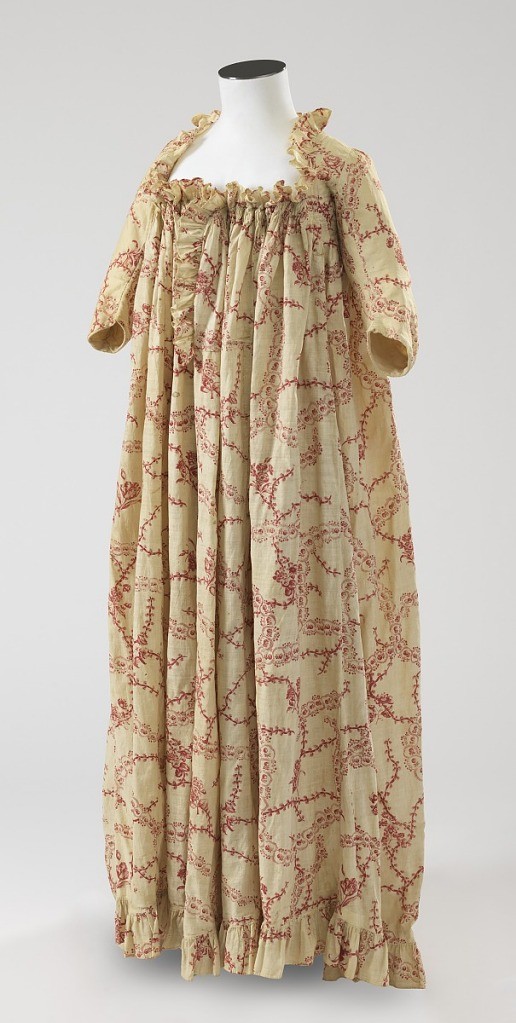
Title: Dress
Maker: Bromley Hall, Middlesex, England, 1712–1763
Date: ca. 1770
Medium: cotton Technique: printed by engraved copper plate on plain weave
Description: Woman's printed cotton dress, with a low neckline gathered on to a drawstring in front; across the back fullness is gathered into sewn-down pleats across the shouler blades. The dress hangs waistless to the floor, and has a small train in the back. Close-fitting set-in sleeves. Ruffle around the neck and hem edges. Pocket slits in side seams. A plain linen lining in the top forms a fitted inner bodice, with holes for lacing in front. The fabric is copper plate printed in red on a white ground, with thin meandering branches, a few clusters of small flowers, intersected by a meandering arrangement of flower buds.